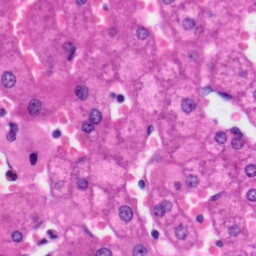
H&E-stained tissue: Liver